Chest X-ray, PA view. Patient: 39 years old, sex F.
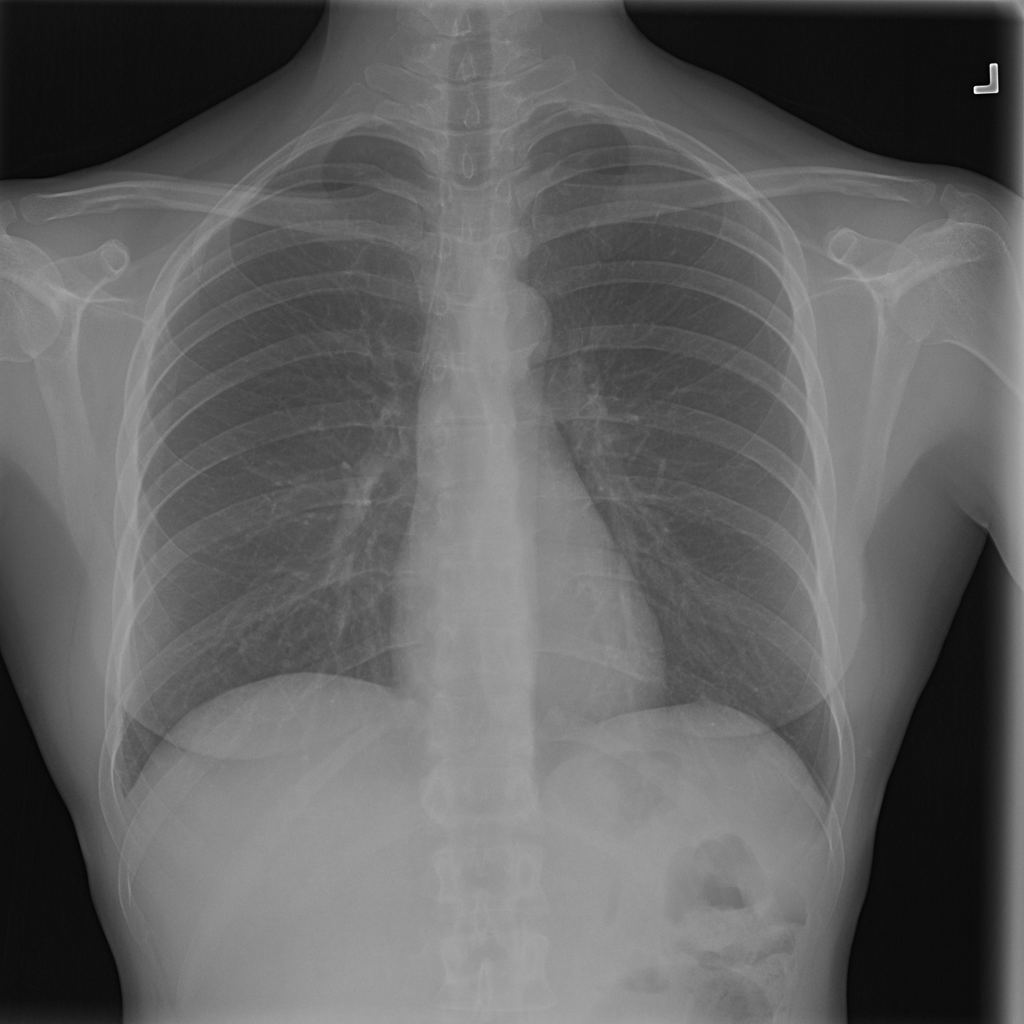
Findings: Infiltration